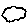
Label: cloud